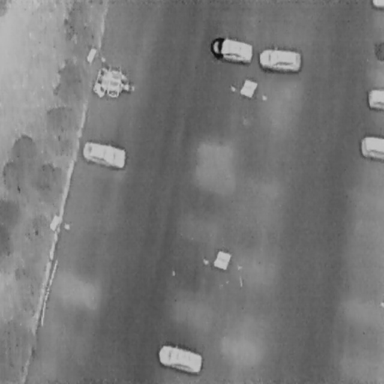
There are seven Cars in the infrared image.